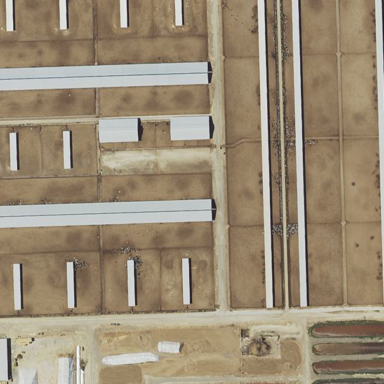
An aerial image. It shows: Farmyard area.